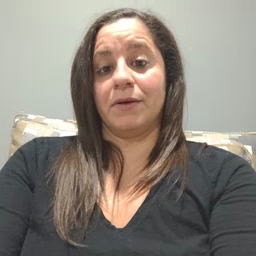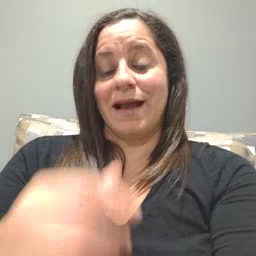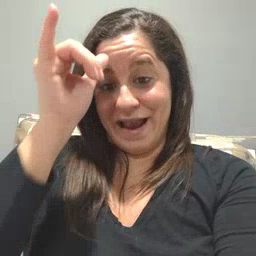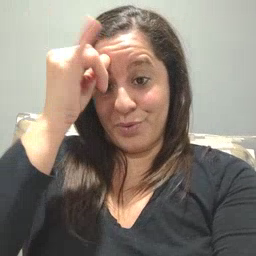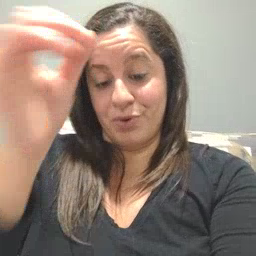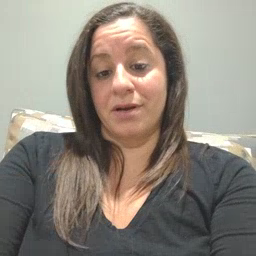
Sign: cow